Field crop: tomato
Growth stage: 1
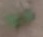
Species: solanum